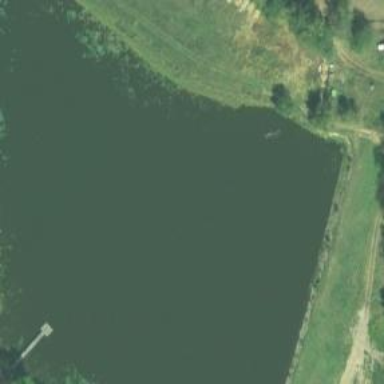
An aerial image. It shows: Dam across waterway.